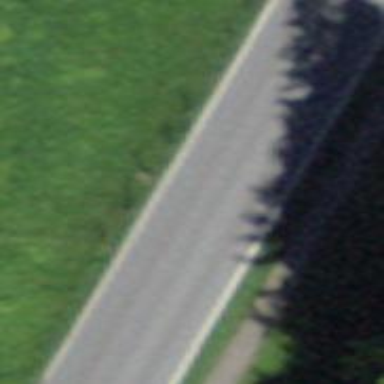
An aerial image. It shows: Secondary road.